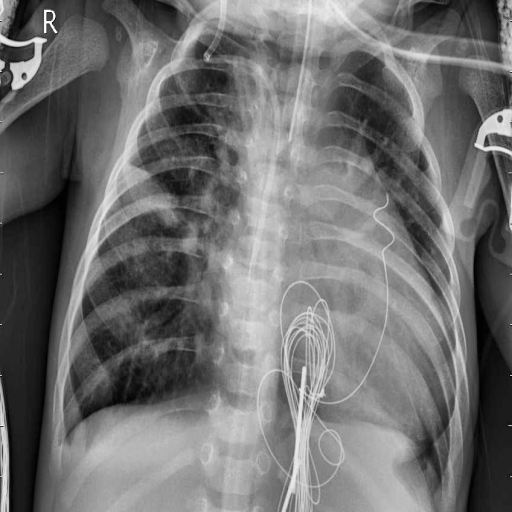
Finding: PNEUMONIA